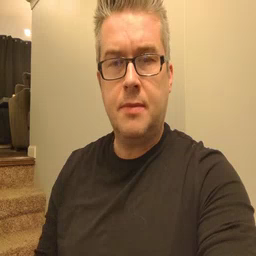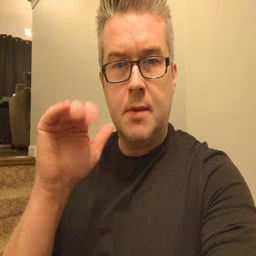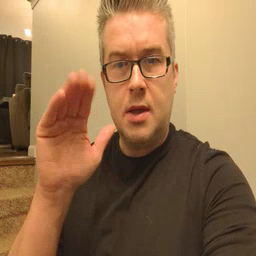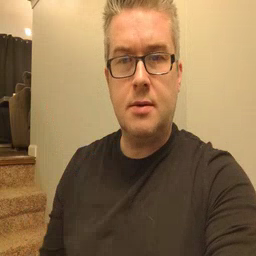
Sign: bye